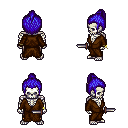
a pixel art fantasy rpg character, male body template, skeleton, brown robe, gold greaves, blue short topknot hairstyle, bracelets, dagger, four views (front, back, left, right), 2x2 character sprite sheet, small pixel art, hard edges, no anti-aliasing